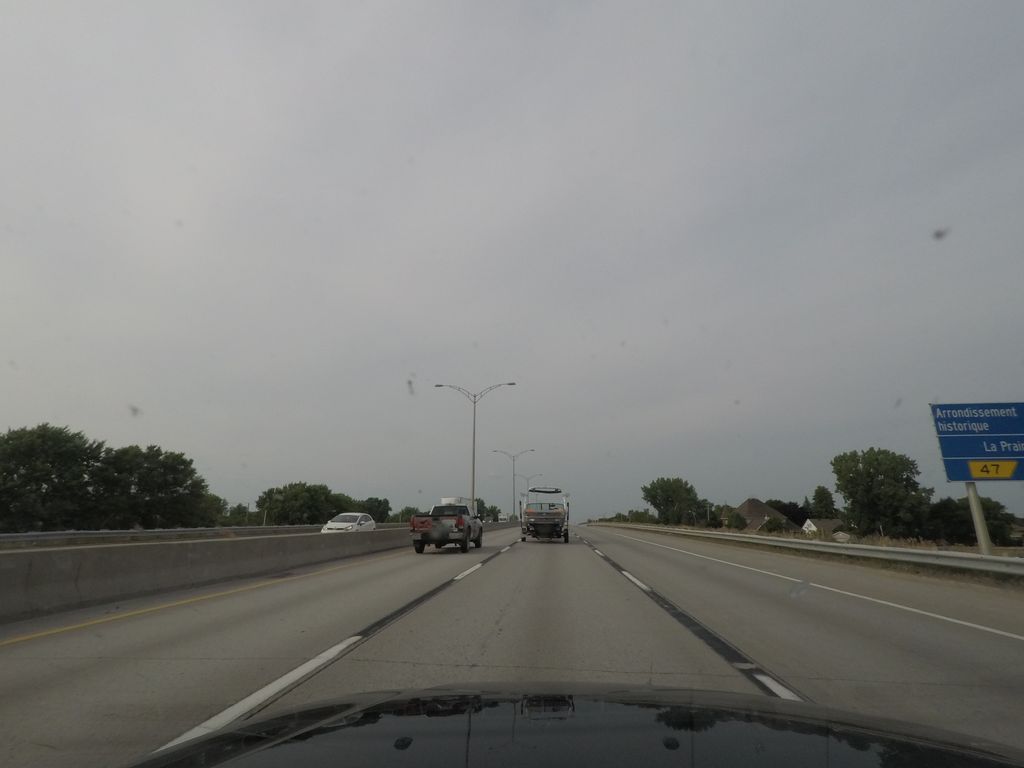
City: montreal